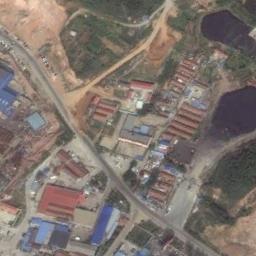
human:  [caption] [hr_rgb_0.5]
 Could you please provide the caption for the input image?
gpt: There are many houses of different shapes and sizes in the industrial zone .

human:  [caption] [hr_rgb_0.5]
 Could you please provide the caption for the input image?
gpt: In an industrial area, There are factories and roads, Some open-air materials, Green land and waste land .

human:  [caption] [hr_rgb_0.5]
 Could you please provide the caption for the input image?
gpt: There are trees next to the industrial area .

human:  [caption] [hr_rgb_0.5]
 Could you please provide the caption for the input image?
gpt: The industrial area has lots of workshops of different sizes, Green areas and two lakes and a road goes through the industrial area .

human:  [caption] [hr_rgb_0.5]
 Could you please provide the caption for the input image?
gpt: There are some red buildings and two lakes on the industrial area .